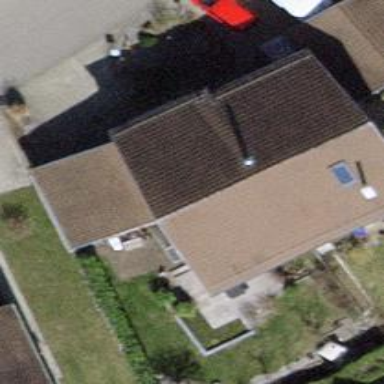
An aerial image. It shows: Semidetached house with gabled roof.